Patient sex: F
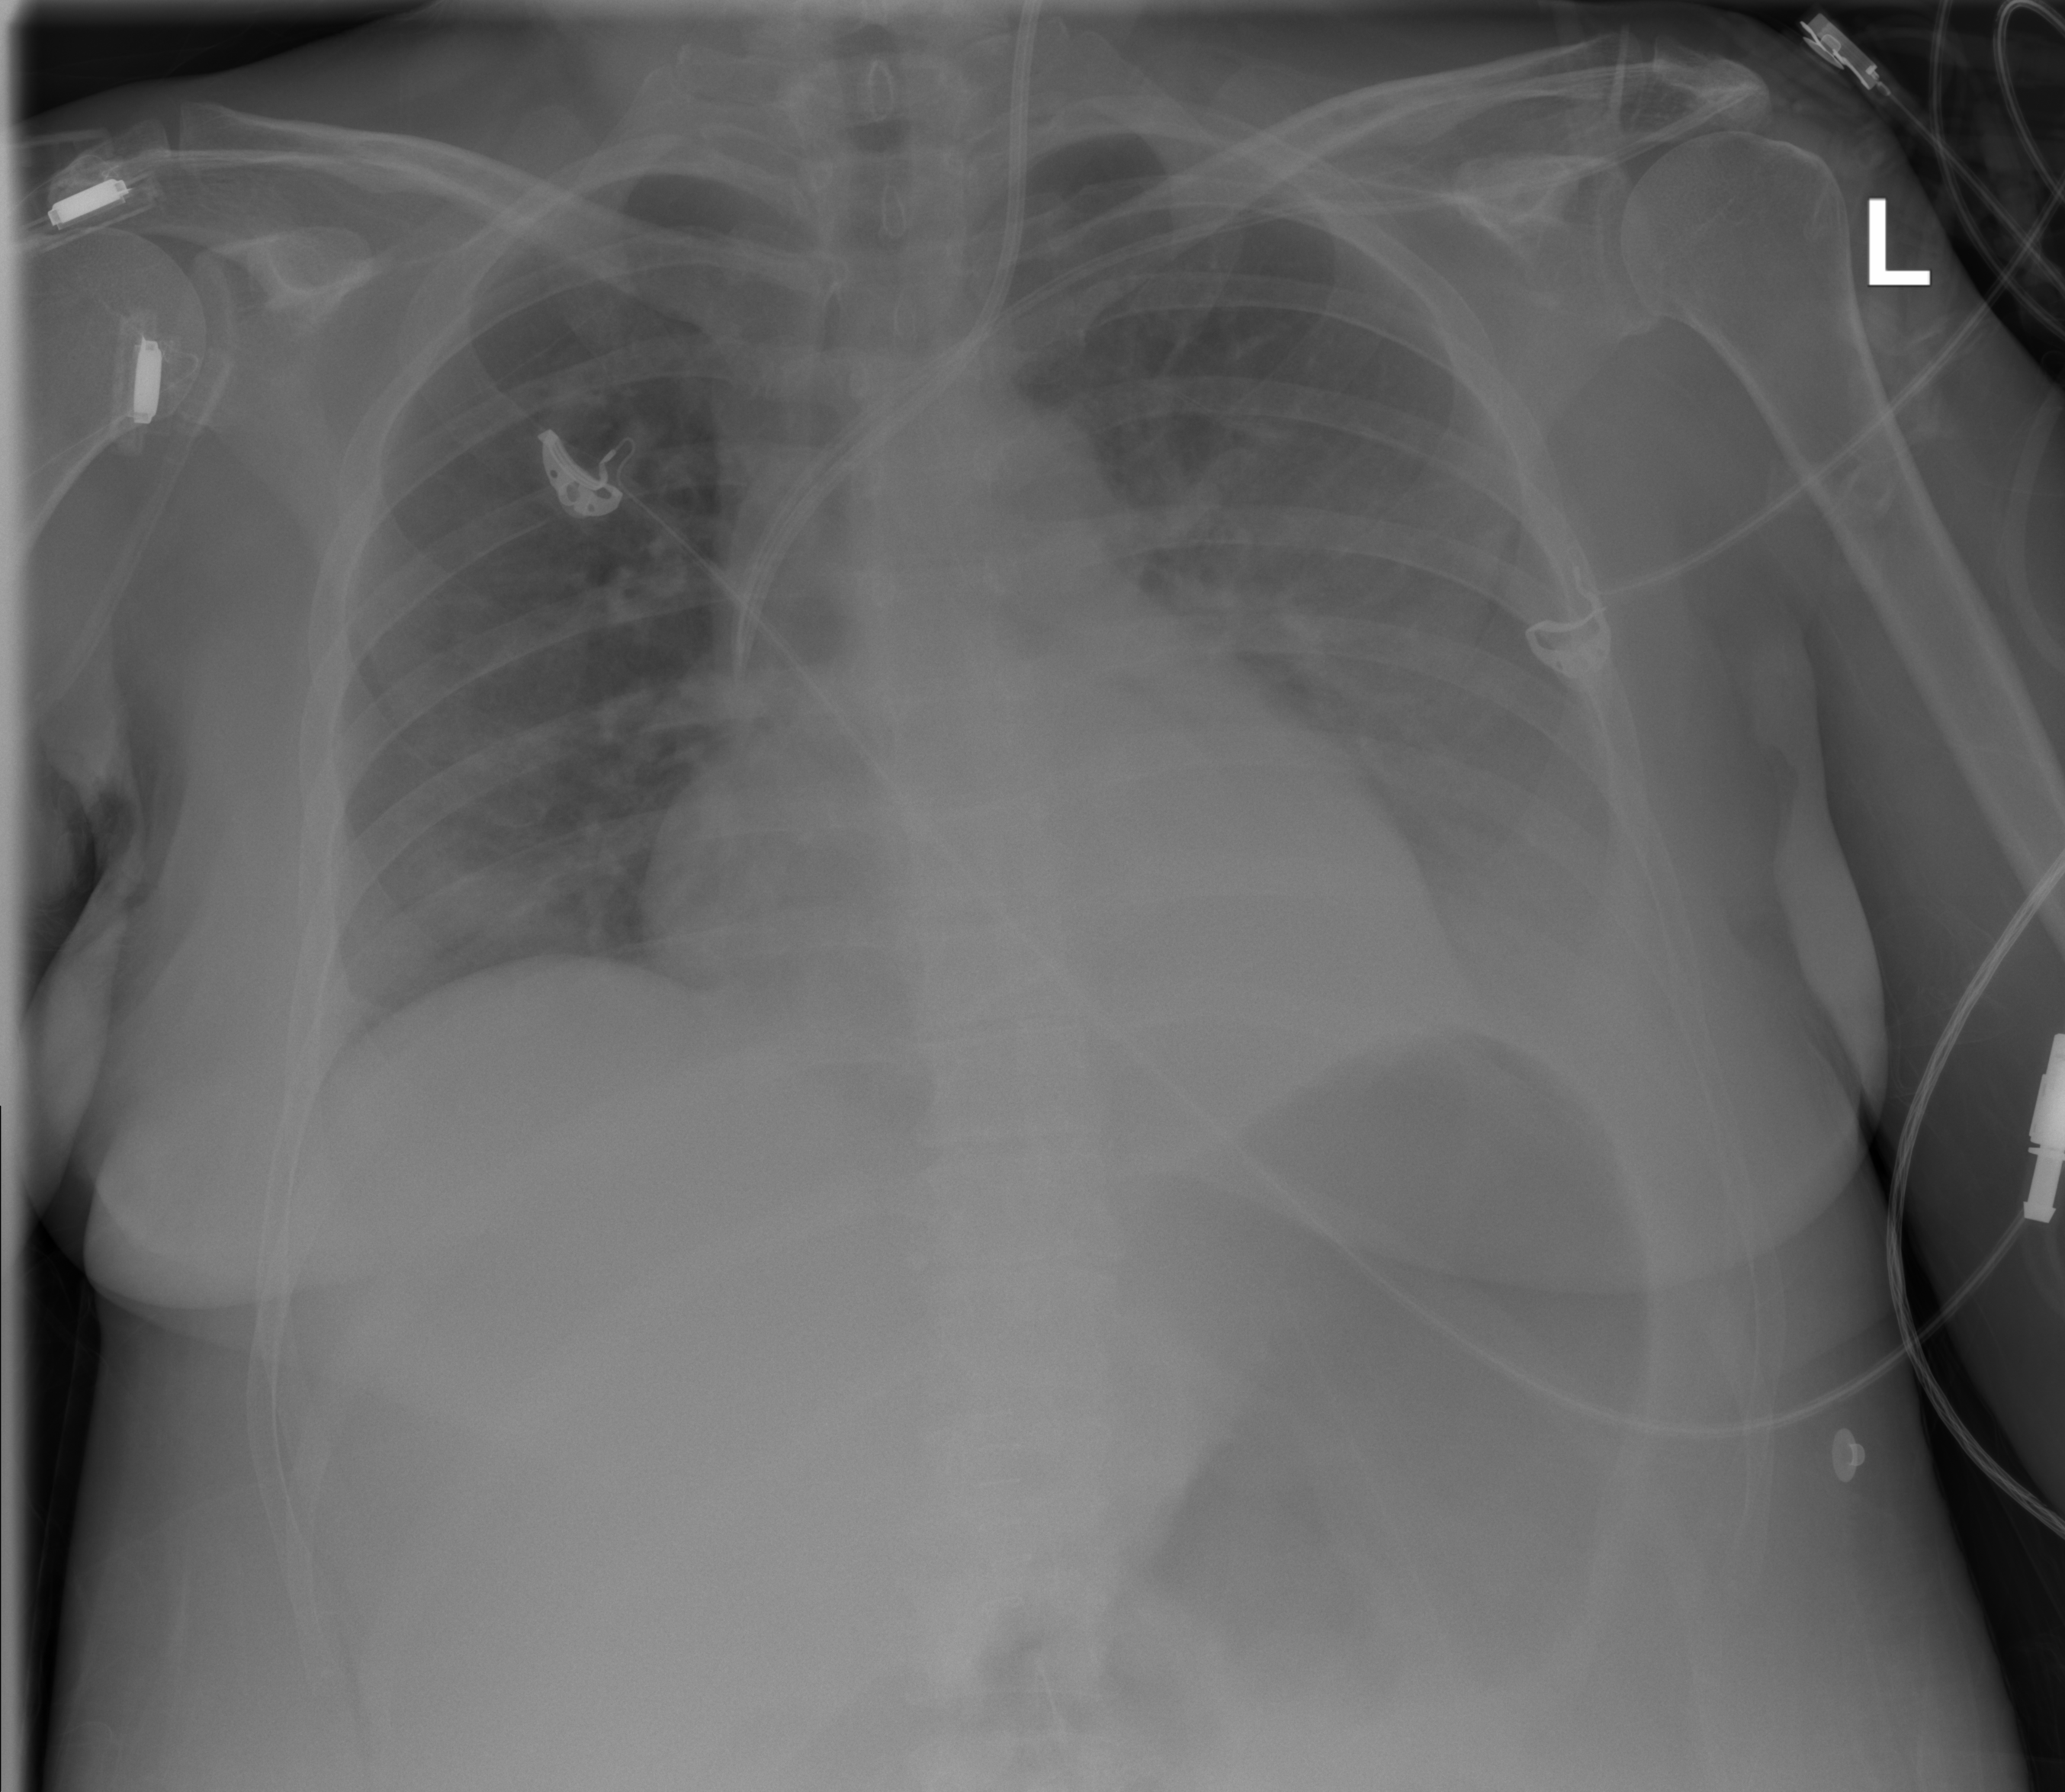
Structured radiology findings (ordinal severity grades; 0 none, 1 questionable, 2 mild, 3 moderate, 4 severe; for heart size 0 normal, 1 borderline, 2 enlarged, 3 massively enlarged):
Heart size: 2
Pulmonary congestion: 2
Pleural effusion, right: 0
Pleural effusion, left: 3
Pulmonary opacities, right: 0
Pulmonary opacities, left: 2
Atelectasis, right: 0
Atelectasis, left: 0